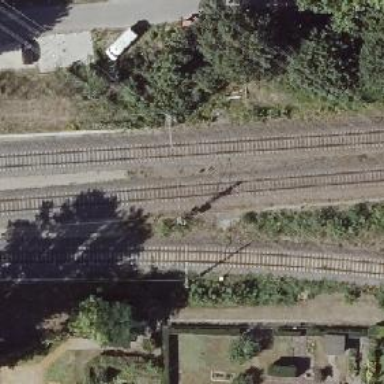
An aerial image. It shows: Milestone along the railway with catenary mast.